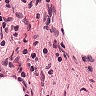
Metastatic tissue present: no